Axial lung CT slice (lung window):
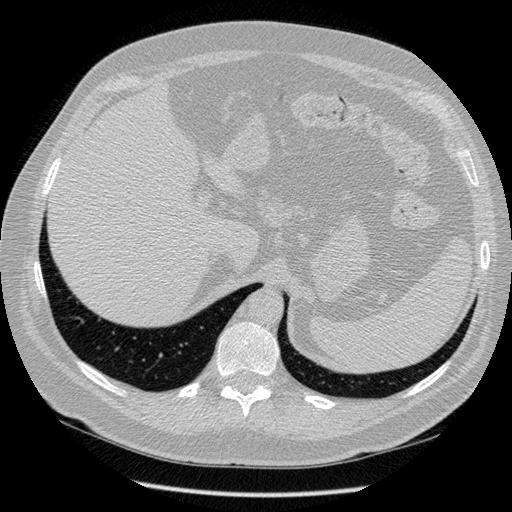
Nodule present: no